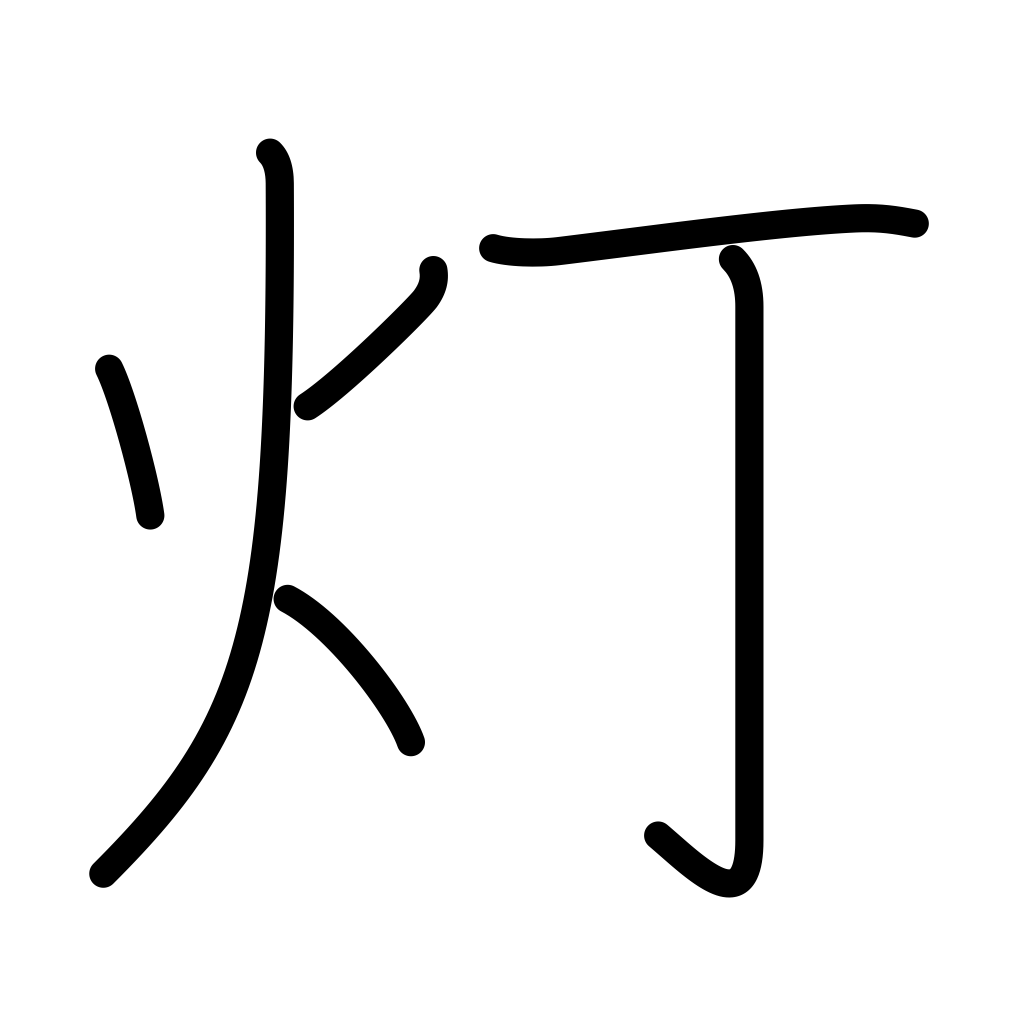
Meaning: lamp, a light, light, counter for lights